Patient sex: F
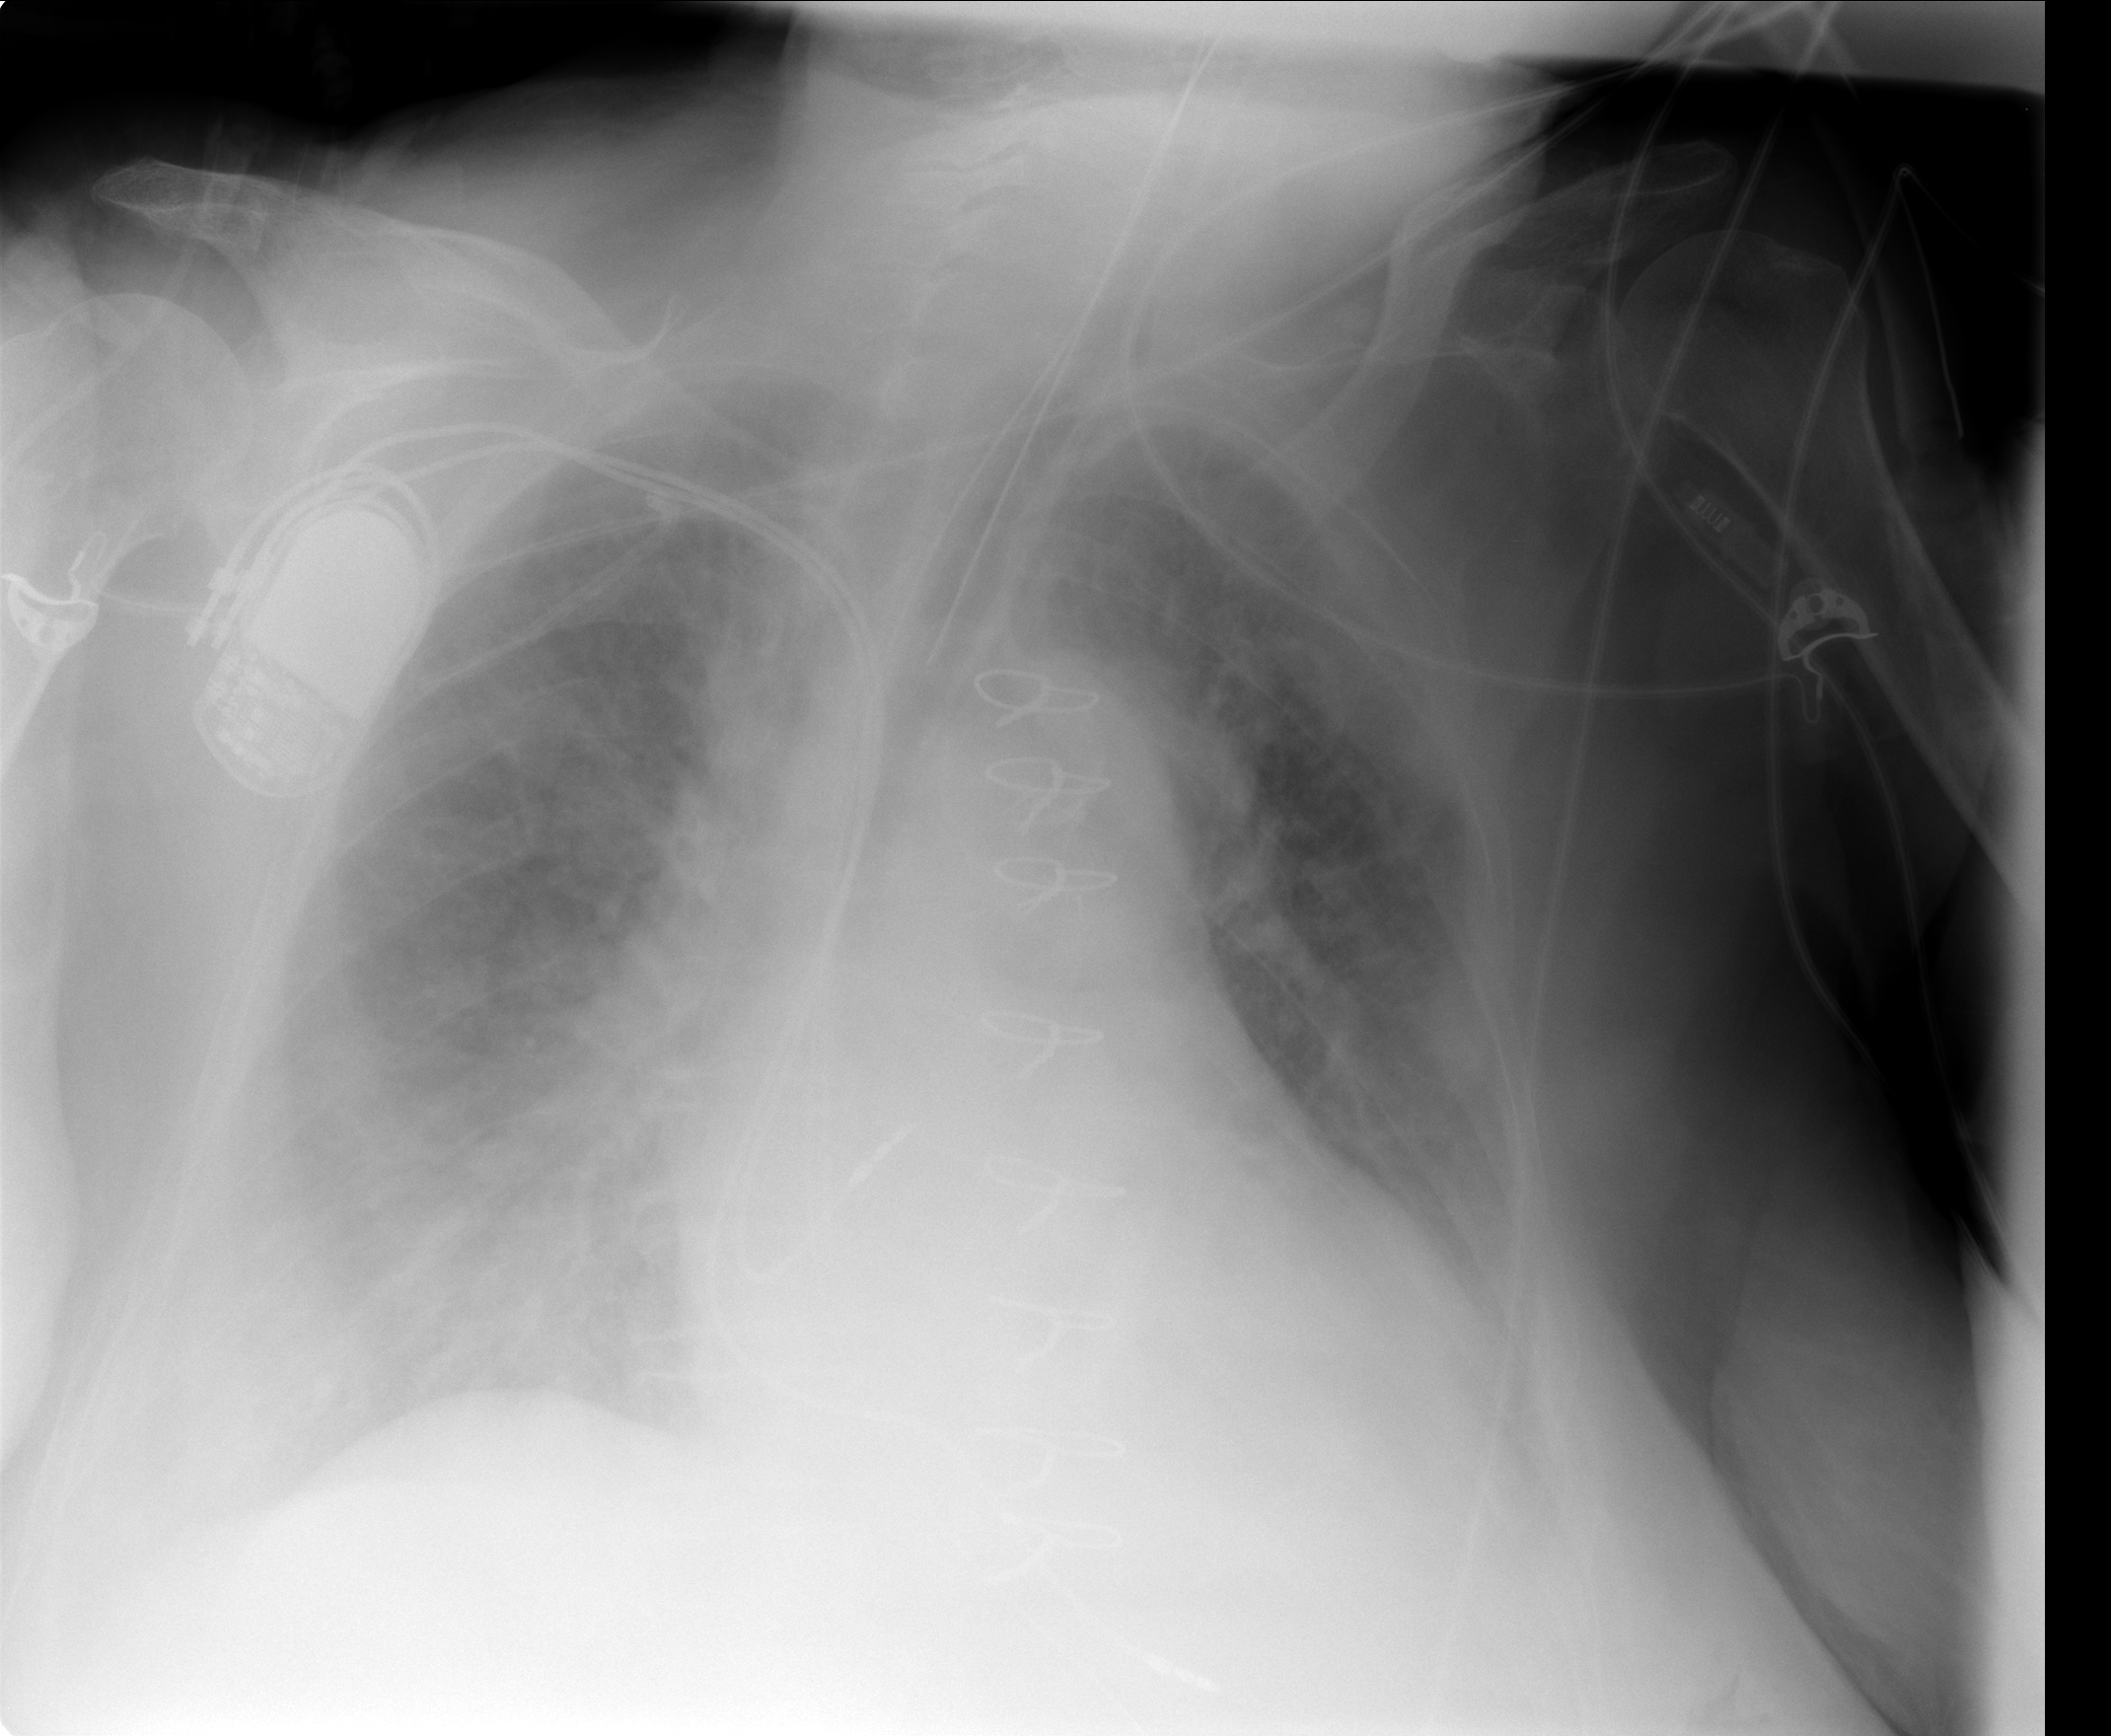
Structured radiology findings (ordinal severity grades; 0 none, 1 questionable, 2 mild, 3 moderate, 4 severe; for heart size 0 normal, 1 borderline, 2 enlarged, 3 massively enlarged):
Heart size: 2
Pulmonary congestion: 3
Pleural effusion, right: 3
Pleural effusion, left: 2
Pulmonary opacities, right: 3
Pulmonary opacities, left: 2
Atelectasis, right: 3
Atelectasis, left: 2